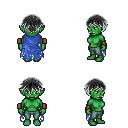
a pixel art fantasy rpg character, female body template, orc, green skin, blue tattered cape, teal pants, gray short bangs hairstyle, leather bracers, four views (front, back, left, right), 2x2 character sprite sheet, small pixel art, hard edges, no anti-aliasing